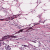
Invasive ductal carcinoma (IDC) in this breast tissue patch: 1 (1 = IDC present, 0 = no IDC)